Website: macys
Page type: delivery-shipping
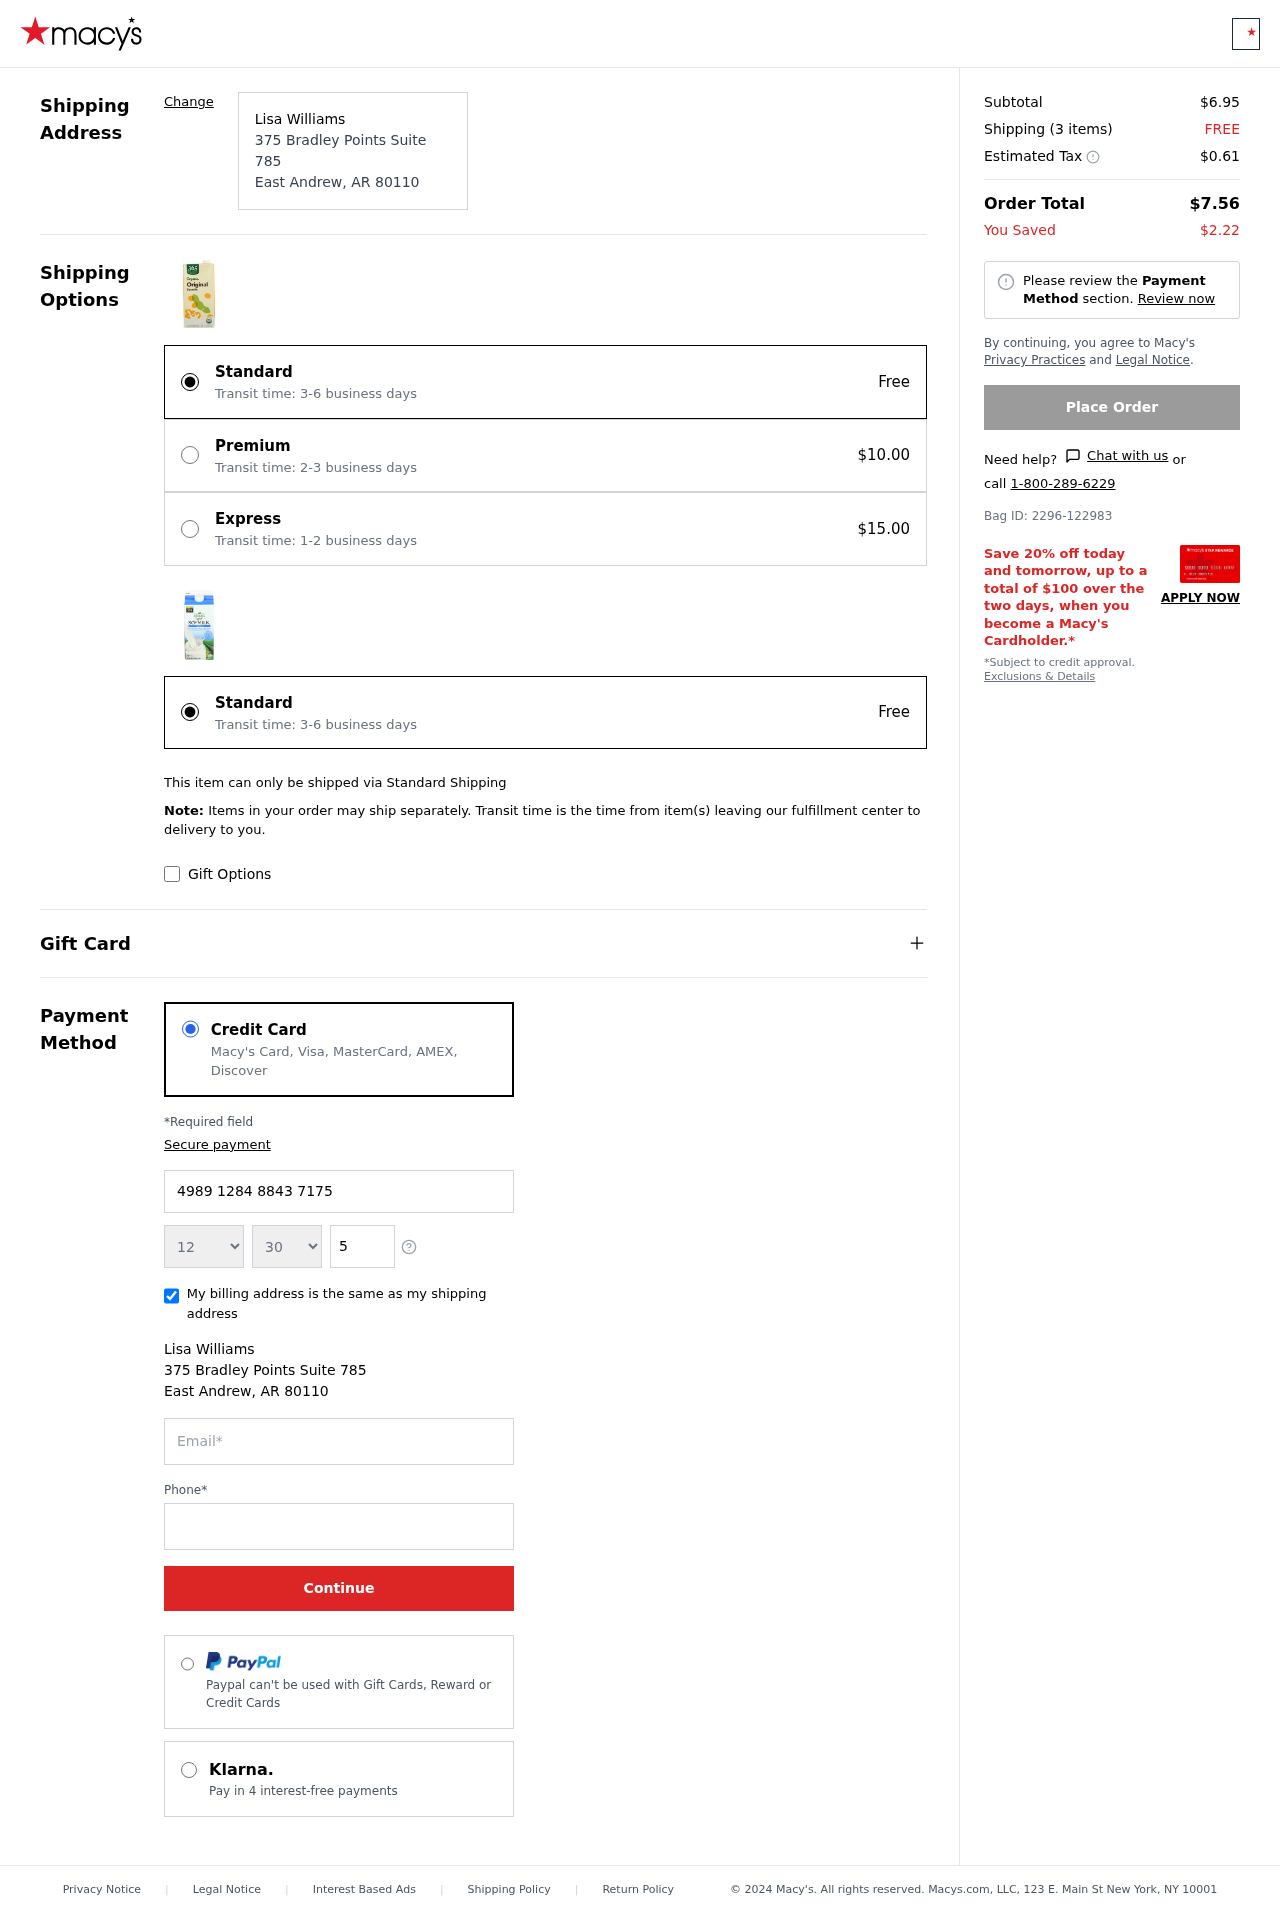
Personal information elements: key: PII_CARD_EXPIRY_MONTH
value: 12
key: PII_CARD_EXPIRY_YEAR
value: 30
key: PII_CITY
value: East Andrew
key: PII_CITY_STATE_ZIP
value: East Andrew, AR 80110
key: PII_FULLNAME
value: Lisa Williams
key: PII_POSTCODE
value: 80110
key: PII_STATE_ABBR
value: AR
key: PII_STREET
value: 375 Bradley Points Suite 785
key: PII_CARD_NUMBER
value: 4989 1284 8843 7175
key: PII_CARD_CVV
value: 506
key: PII_EMAIL
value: lisa_williams@gmail.com
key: PII_PHONE
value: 7933431160
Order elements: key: ORDER_SUBTOTAL
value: $6.95
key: ORDER_NUM_ITEMS
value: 3
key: ORDER_SHIPPING_COST
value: FREE
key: ORDER_TAX
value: $0.61
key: ORDER_TOTAL
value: $7.56
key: ORDER_SAVINGS
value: $2.22
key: ORDER_BAG_ID
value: Bag ID: 2296-122983